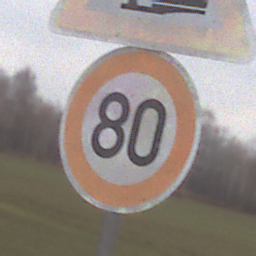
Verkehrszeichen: Geschwindigkeit80
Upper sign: Bahnuebergang
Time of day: Midday
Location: Outdoor (RoadRail)
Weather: Overcast
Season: NotSpecified
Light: Natural